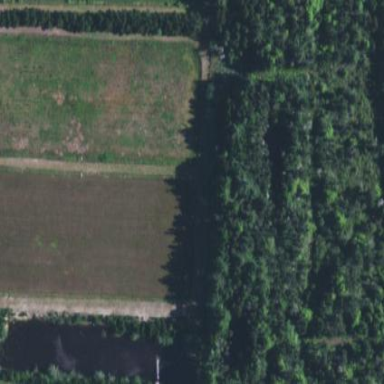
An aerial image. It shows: Farmland where cranberries are grown.